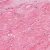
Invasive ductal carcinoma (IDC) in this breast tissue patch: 0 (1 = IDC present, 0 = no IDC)